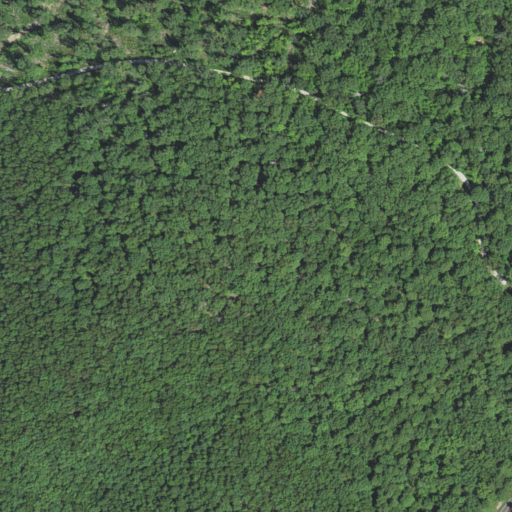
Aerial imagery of mountain in Missouri named Tater Hill containing deciduous forest, mixed forest, and open development